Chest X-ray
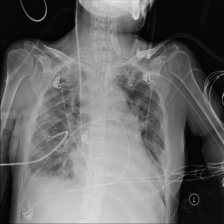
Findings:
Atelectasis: negative
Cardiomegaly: negative
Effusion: negative
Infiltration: positive
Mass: negative
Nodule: negative
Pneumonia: negative
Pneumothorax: negative
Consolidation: negative
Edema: negative
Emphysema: negative
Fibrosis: negative
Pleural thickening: negative
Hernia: negative